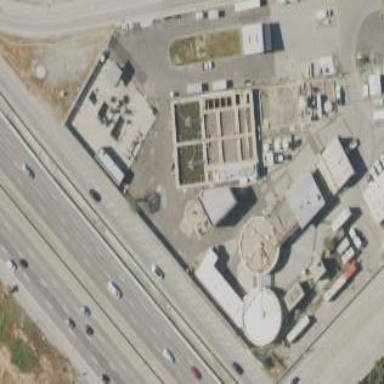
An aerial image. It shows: Wastewater plant.